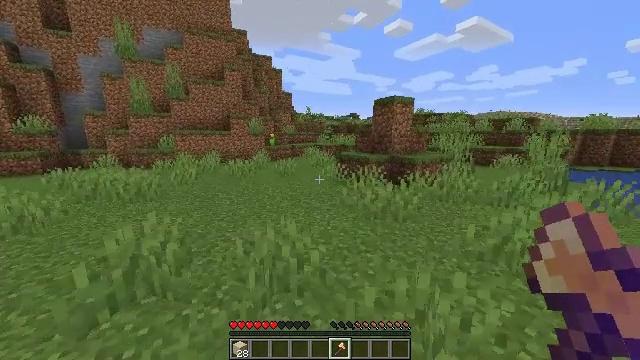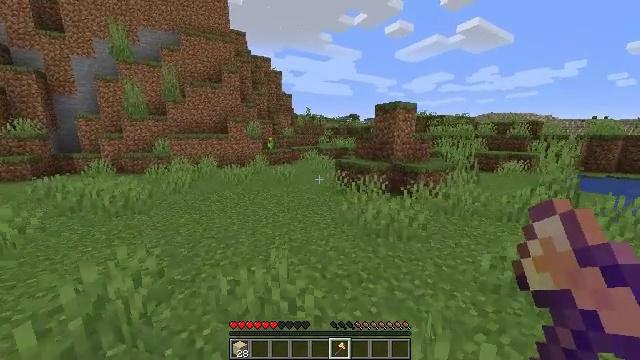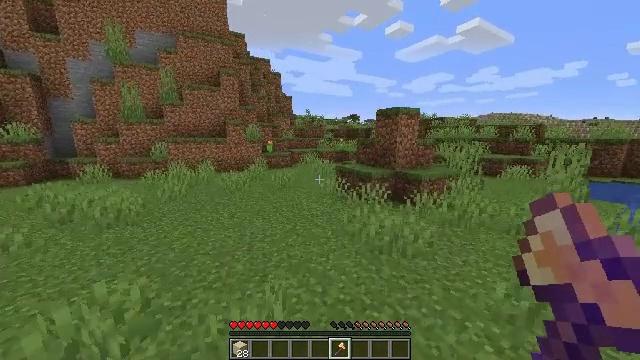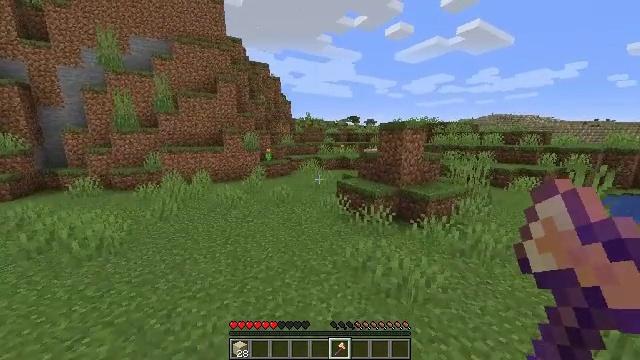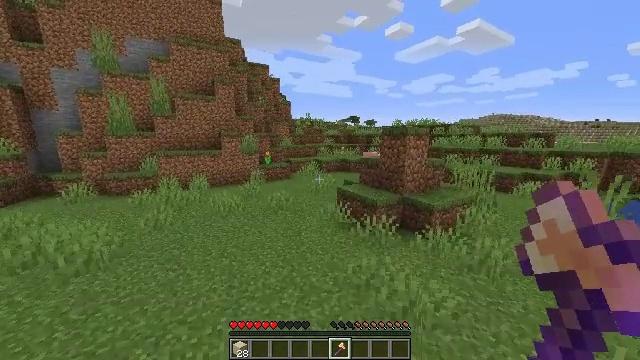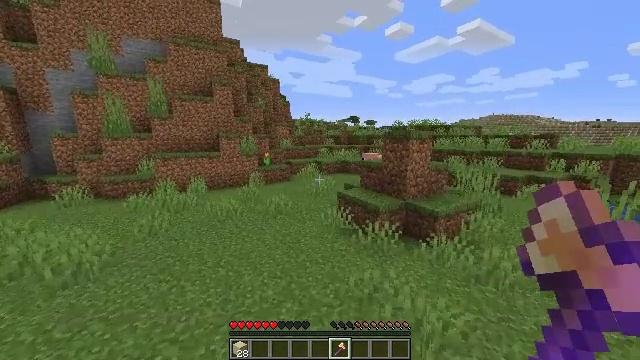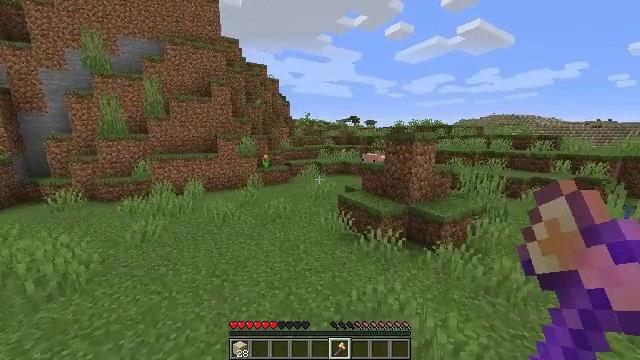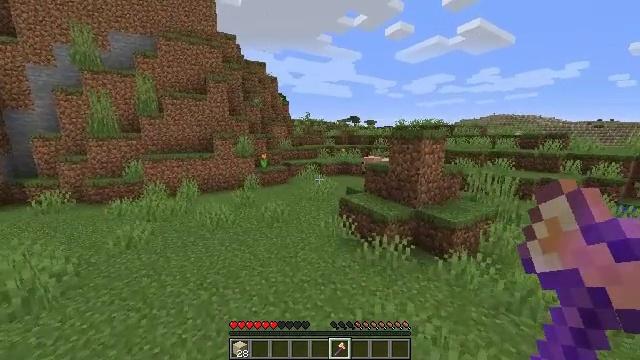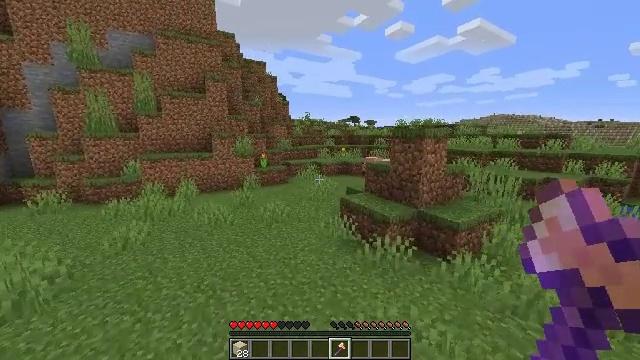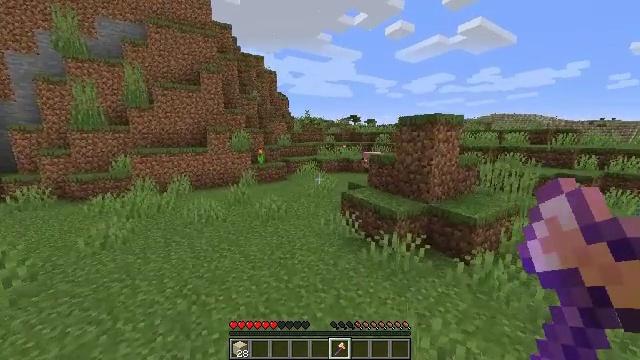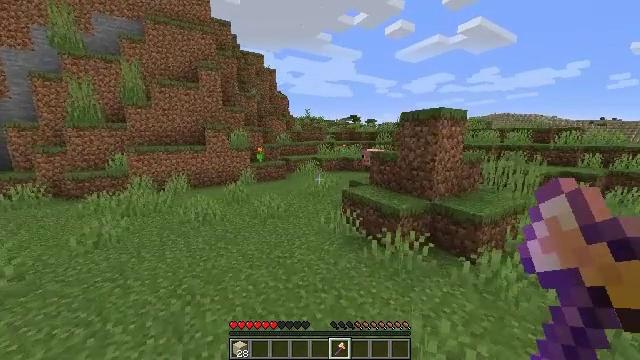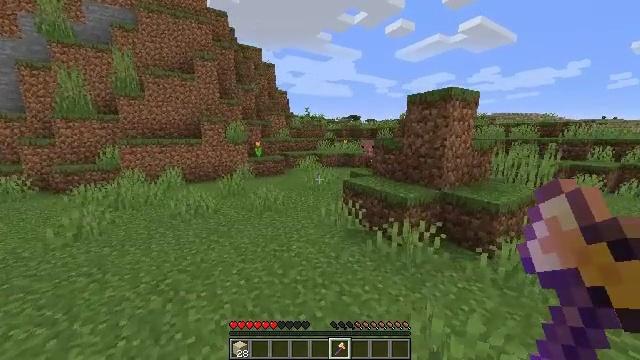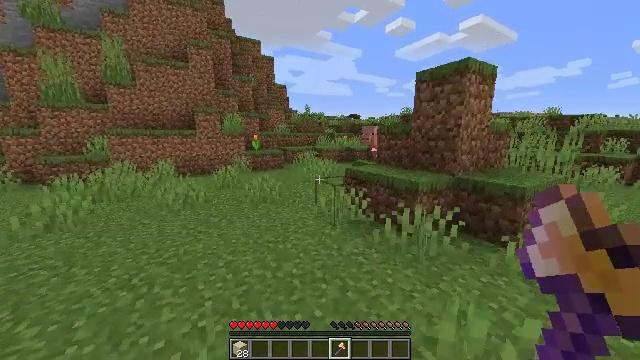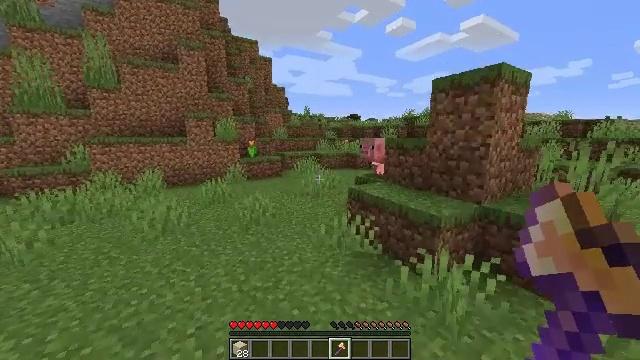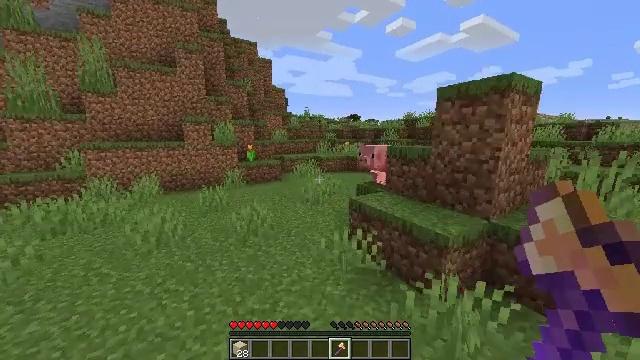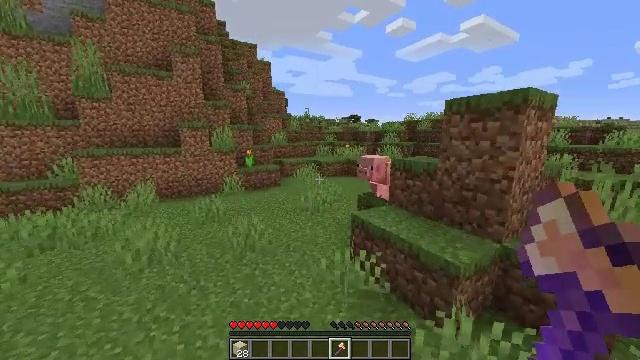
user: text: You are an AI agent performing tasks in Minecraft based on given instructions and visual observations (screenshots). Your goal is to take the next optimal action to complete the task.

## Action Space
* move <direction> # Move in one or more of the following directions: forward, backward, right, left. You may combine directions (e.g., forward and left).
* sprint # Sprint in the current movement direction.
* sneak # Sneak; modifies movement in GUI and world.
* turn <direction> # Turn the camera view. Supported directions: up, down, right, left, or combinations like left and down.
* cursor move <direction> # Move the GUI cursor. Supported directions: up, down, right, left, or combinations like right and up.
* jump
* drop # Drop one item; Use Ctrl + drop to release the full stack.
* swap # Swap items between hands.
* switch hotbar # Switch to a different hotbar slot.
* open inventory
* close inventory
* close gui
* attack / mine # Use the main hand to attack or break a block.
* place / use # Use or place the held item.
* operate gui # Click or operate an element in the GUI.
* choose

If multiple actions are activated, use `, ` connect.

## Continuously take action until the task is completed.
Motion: motion action
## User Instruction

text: Chop down the acacia log.
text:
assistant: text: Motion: move forward, jump
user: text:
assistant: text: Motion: move forward, jump
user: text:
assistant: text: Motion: move forward, jump
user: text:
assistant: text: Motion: move forward, jump
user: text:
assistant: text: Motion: move forward
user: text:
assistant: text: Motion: move forward
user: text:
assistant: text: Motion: move forward
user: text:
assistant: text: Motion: move forward
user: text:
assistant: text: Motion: move forward
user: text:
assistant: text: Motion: move forward
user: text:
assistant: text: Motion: move forward
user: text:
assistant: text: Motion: move forward, jump
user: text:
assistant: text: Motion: move forward, jump
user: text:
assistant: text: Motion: move forward, jump
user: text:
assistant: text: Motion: move forward, jump
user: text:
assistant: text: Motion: move forward, jump
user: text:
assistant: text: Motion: move forward, jump
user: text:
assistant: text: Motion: move forward
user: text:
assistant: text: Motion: move forward
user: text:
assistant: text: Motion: move forward
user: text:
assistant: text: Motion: move forward
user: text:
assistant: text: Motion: move forward
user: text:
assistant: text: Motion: move forward
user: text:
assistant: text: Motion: move forward, jump
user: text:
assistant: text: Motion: move forward, jump
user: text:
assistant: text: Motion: move forward, jump
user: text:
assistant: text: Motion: move forward, jump
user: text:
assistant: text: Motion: move forward, jump
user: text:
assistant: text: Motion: move forward
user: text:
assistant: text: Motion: move forward